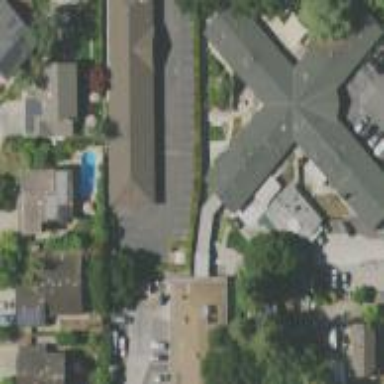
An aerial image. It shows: Nursing home building.